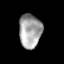
Tissue: lung
Cell type: T cells
Senescence score: 0.1723
Nuclear area (px): 747
Mean DAPI intensity: 162.331